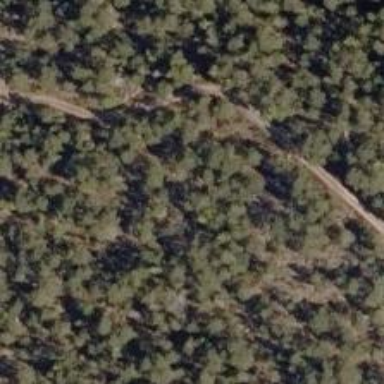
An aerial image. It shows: Track road.